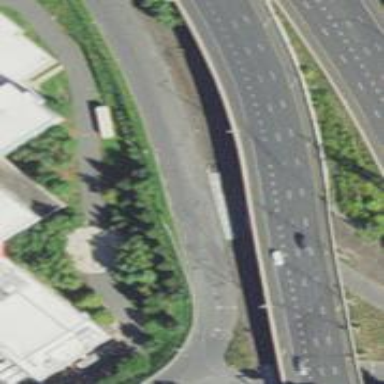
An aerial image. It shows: Tertiary link road.